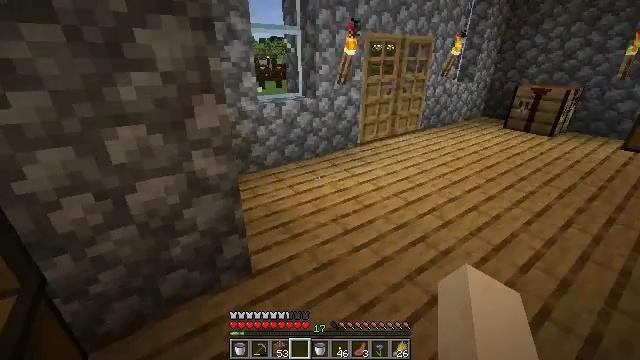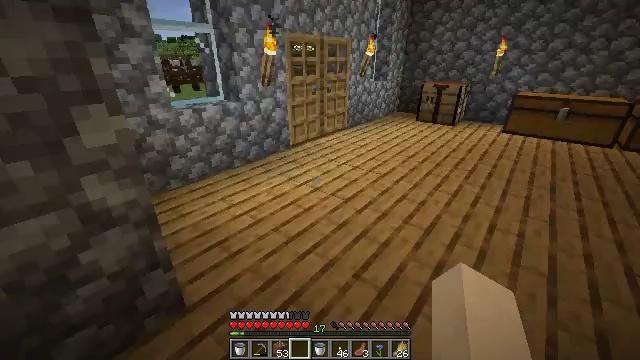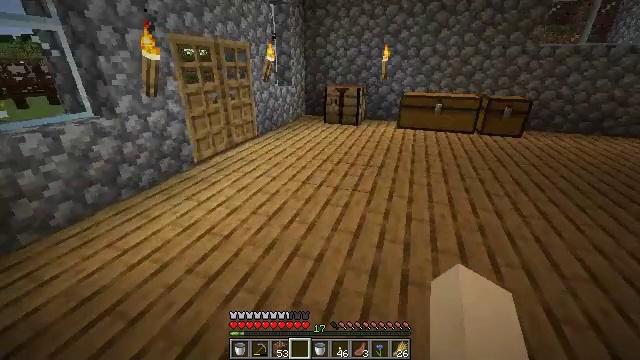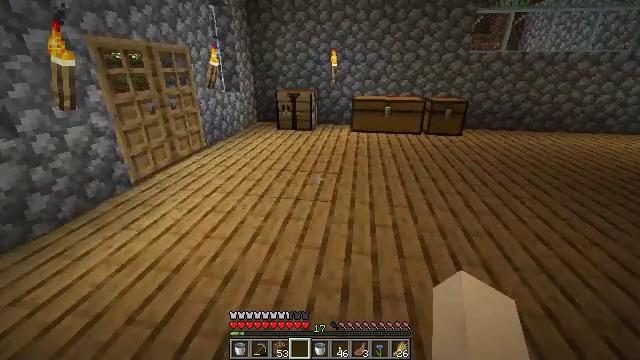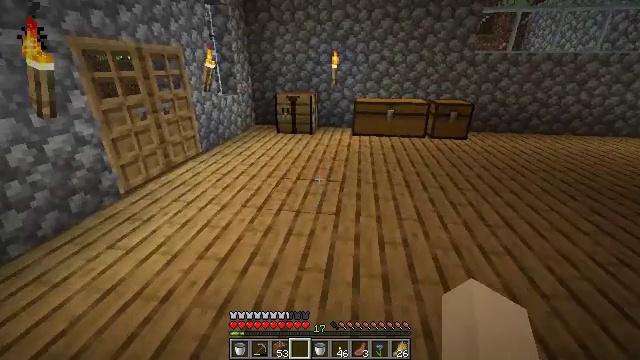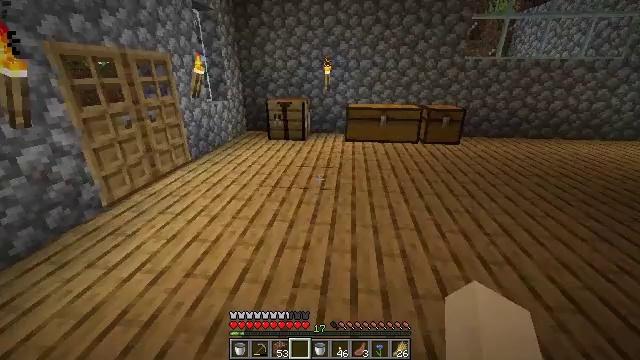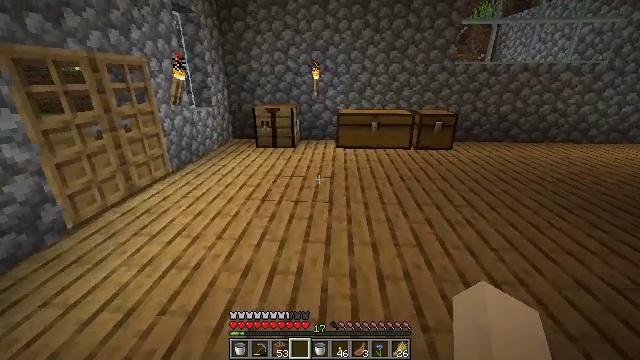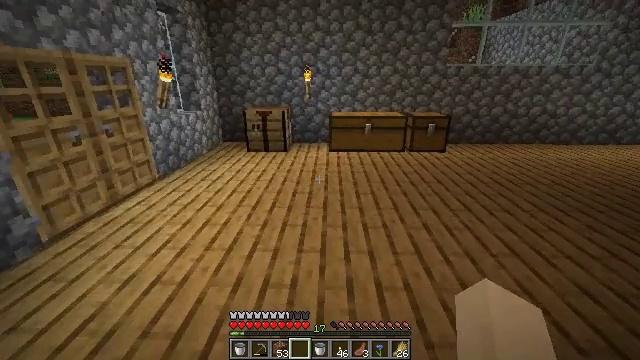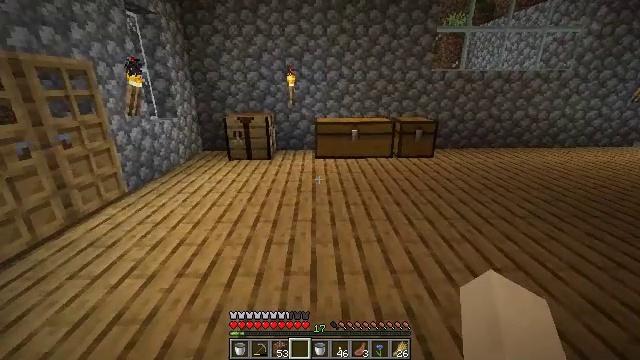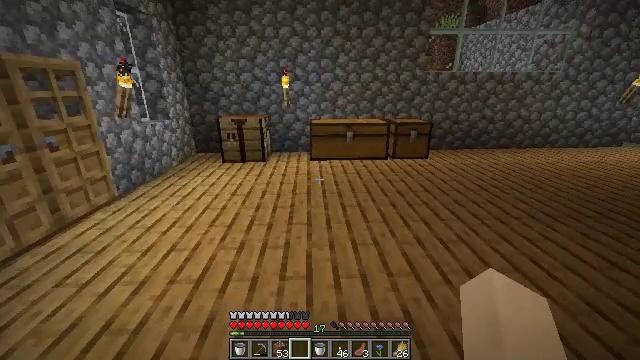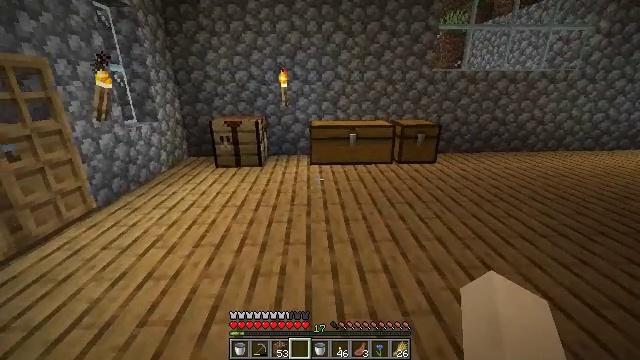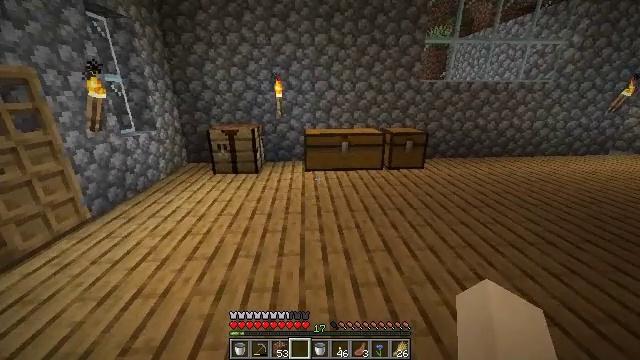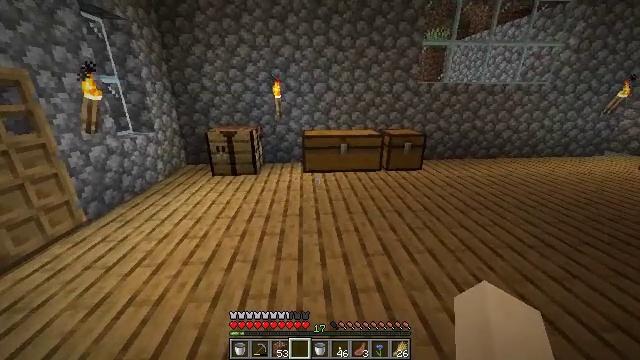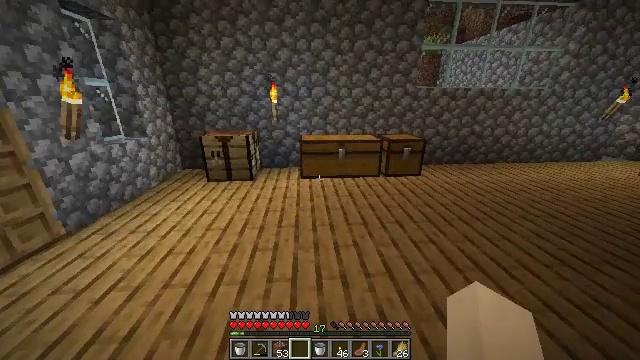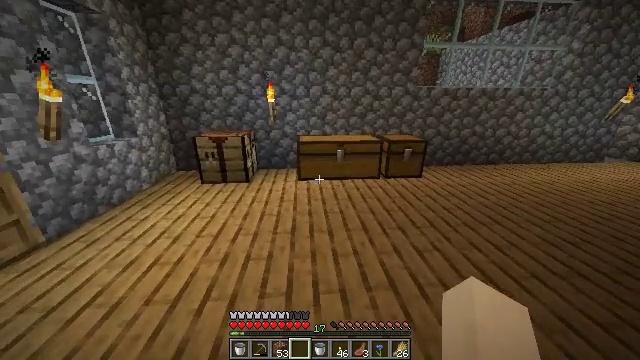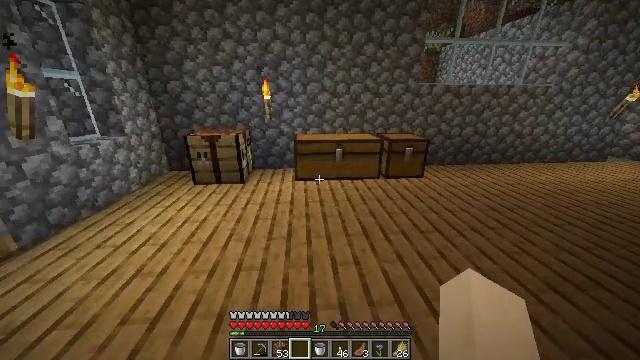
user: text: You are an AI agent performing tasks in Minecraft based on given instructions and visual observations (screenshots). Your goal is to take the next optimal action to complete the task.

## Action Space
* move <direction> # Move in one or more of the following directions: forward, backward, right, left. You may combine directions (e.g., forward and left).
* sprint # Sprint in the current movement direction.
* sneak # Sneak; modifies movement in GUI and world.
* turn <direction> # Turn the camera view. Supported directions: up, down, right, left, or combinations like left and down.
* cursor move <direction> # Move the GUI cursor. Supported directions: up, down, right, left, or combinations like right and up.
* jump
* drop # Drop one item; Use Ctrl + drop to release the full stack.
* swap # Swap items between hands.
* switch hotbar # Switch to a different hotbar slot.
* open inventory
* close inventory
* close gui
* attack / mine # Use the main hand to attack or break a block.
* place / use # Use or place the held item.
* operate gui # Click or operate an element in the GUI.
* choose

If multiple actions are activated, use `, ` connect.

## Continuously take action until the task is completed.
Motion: motion action
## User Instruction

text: Gather the oxeye daisy for crafting.
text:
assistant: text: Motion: move forward, turn right
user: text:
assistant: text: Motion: move forward, turn right and up
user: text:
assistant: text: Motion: move forward, turn right
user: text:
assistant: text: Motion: move forward
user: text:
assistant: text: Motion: move forward, turn right and up
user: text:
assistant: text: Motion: move forward, turn right
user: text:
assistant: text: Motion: move forward, turn right
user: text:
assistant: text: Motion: move forward, turn right and up
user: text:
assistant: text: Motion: move forward, turn right
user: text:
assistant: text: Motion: move forward, sprint
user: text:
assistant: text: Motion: move forward, sprint, turn right
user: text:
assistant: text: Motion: move forward, sprint
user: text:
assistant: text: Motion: move forward, sprint
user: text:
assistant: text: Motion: move forward, sprint
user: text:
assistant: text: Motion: move forward, sprint
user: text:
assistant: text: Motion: move forward, sprint
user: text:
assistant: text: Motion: move forward, sprint, turn right
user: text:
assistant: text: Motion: move forward, sprint, turn right
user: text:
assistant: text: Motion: move forward
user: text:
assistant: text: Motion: move forward
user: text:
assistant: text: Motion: move forward, use / place
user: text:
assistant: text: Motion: move forward, use / place
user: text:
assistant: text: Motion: use / place
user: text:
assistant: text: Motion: no_op
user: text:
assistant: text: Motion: no_op
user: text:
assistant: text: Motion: no_op
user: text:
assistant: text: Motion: no_op
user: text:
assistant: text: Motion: no_op
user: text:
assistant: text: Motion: no_op
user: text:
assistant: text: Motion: no_op